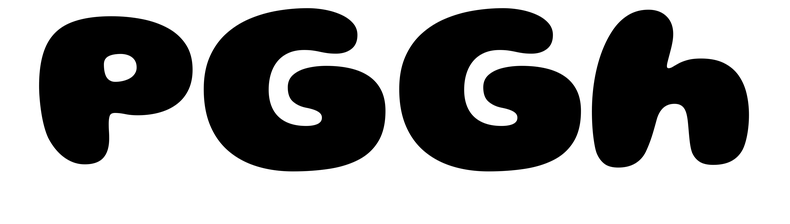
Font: Gluten_ExtraBold